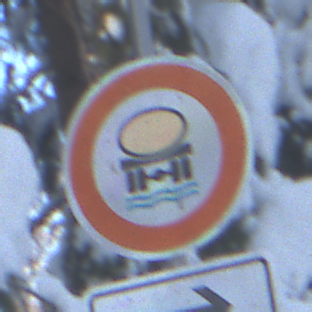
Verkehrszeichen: VerbotFahrzeugeWassergefaehrdenderLadung
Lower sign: RichtungsangabeDurchPfeile5
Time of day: MorningAfternoon
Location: Outdoor (Nature)
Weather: Clear
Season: Winter
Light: Natural